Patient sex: F
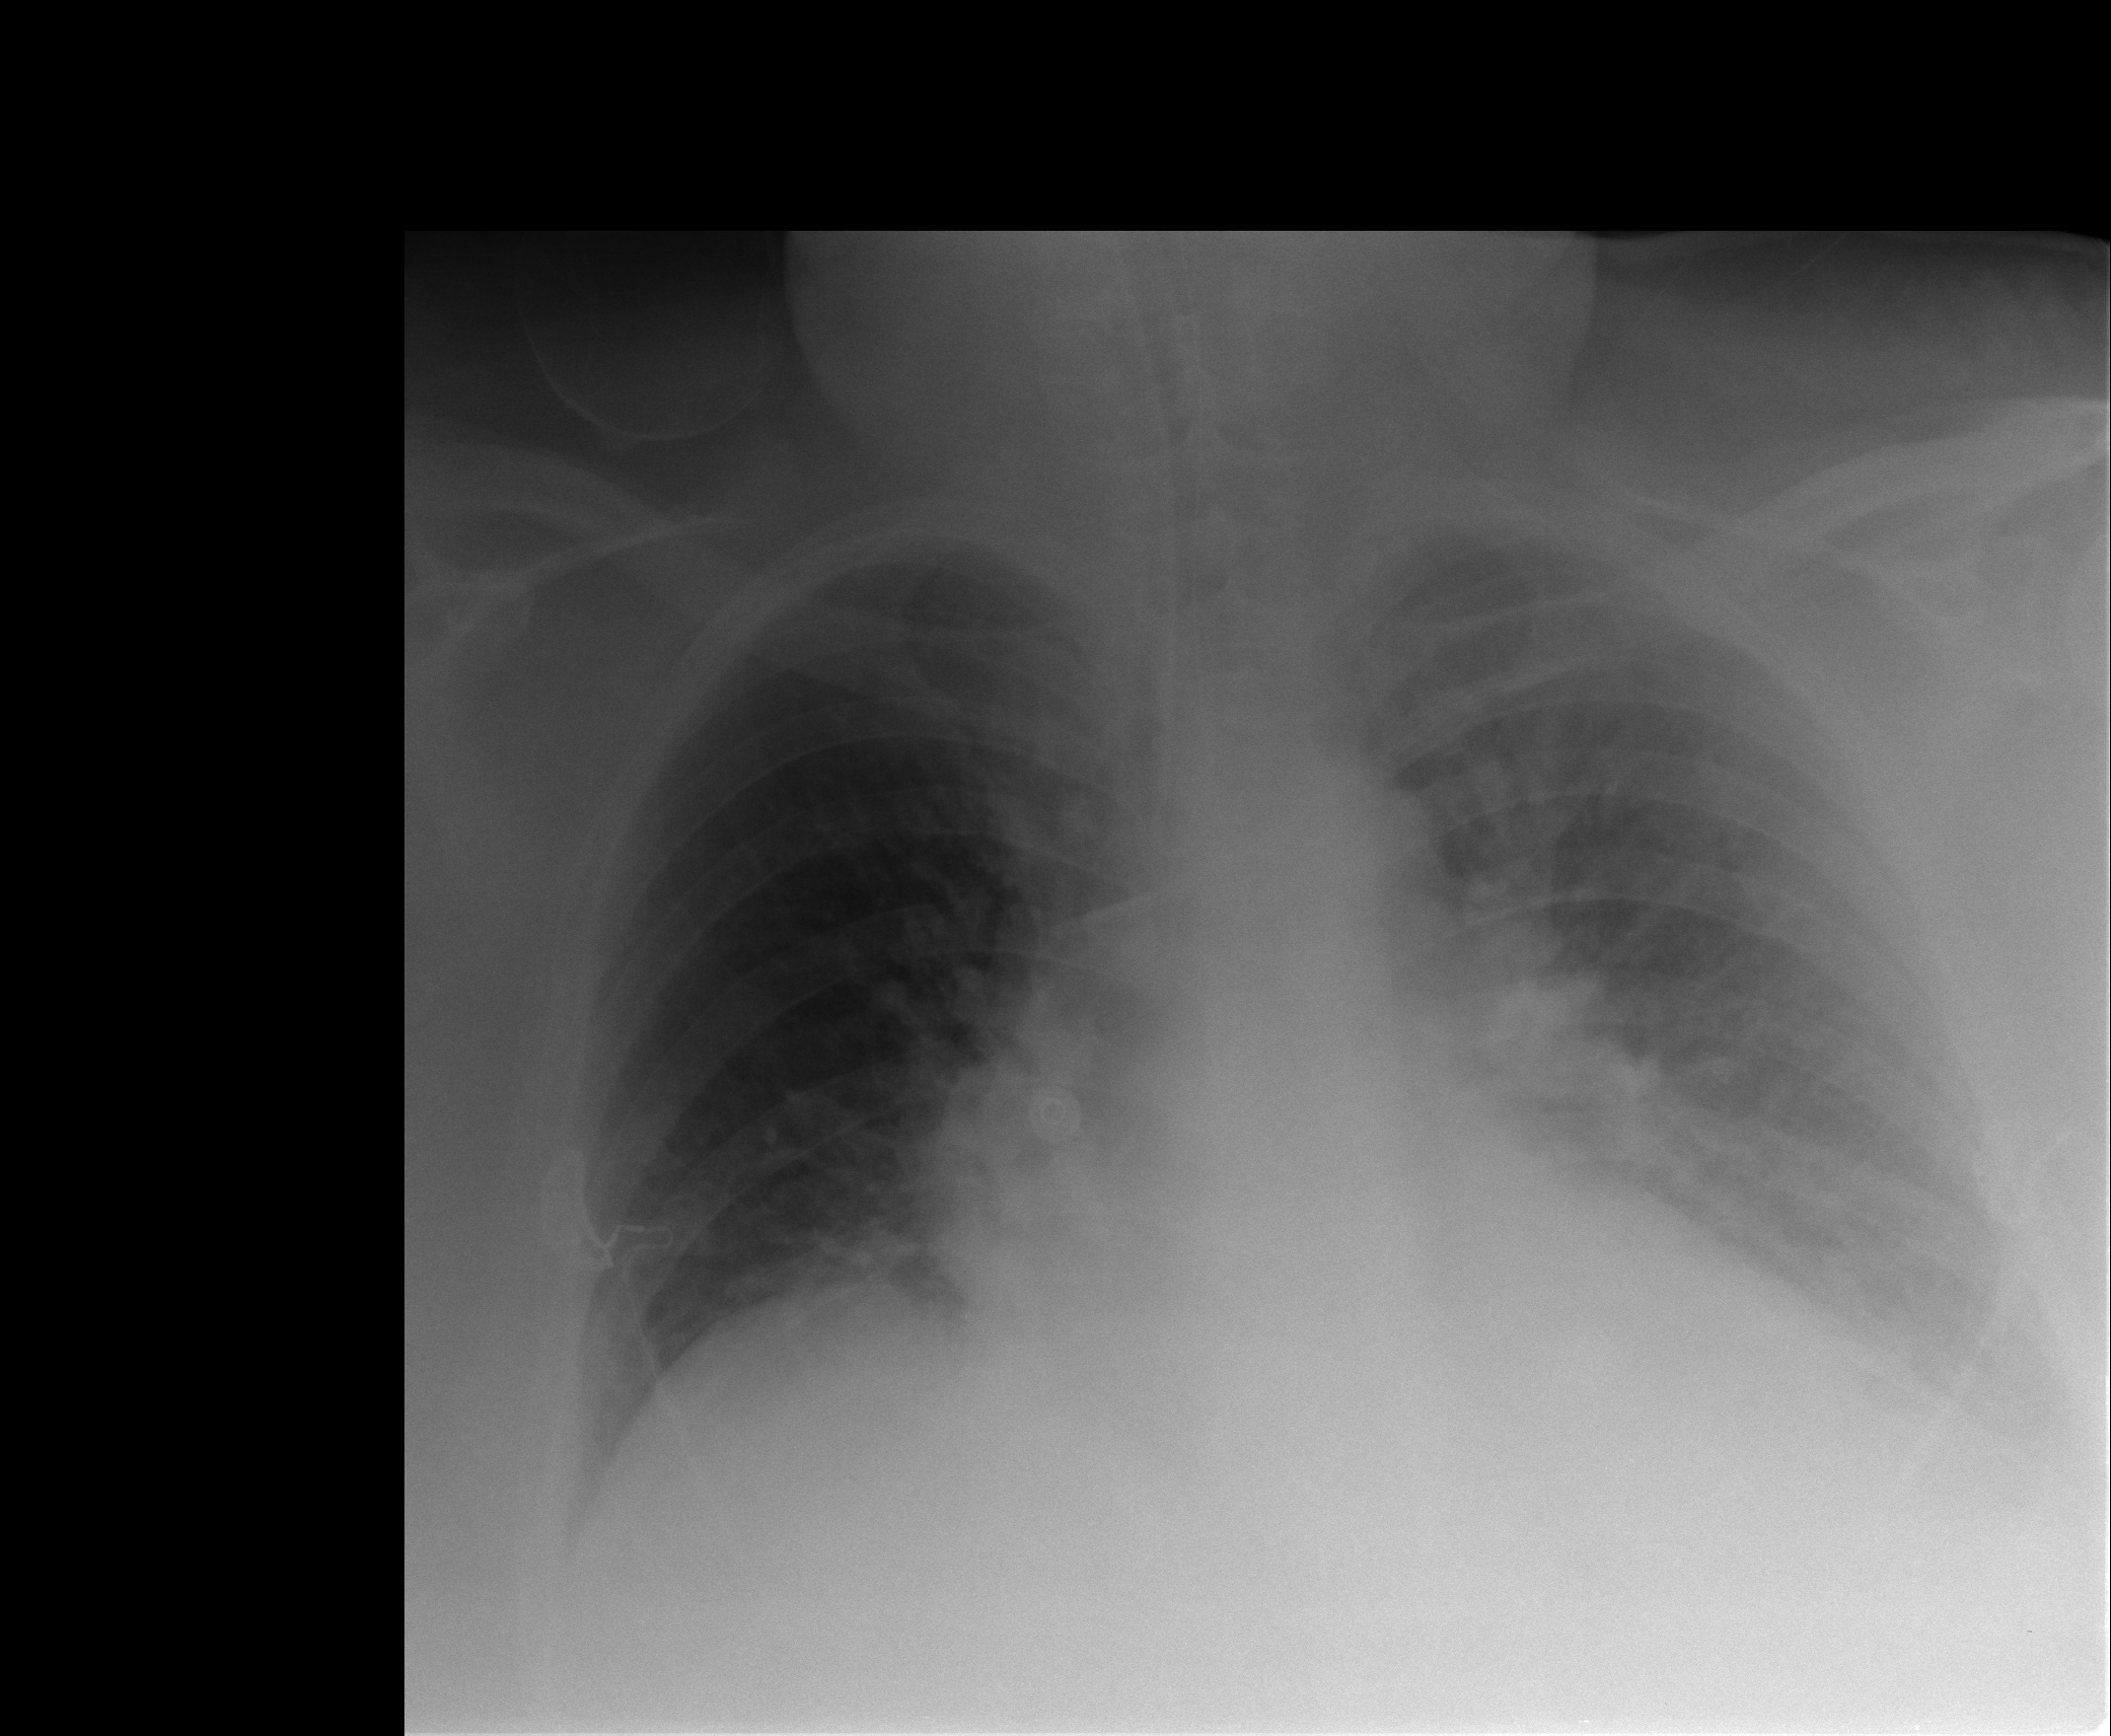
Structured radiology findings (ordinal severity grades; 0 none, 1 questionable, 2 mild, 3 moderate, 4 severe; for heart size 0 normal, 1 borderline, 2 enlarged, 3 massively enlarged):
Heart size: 2
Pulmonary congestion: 2
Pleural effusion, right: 0
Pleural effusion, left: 2
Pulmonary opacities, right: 1
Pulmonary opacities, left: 1
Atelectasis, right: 2
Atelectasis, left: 2